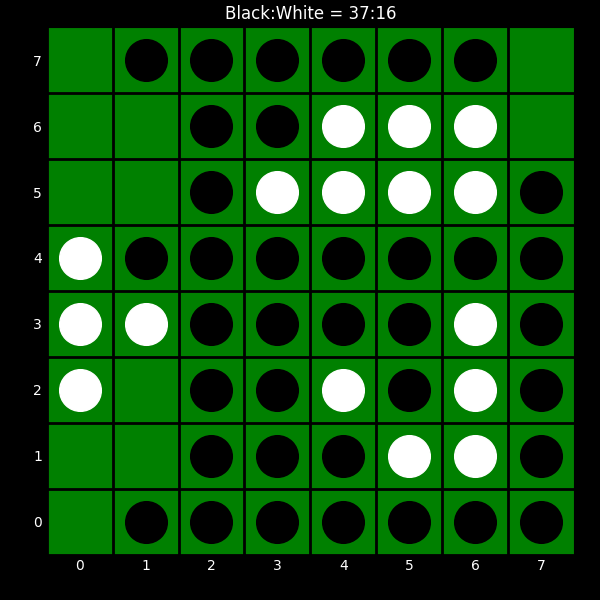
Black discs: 37
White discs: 16